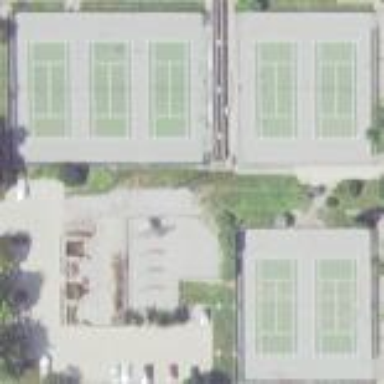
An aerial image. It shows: Sports centre with focus on tennis.